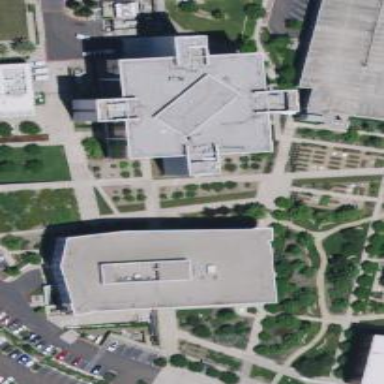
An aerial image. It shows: Office building.